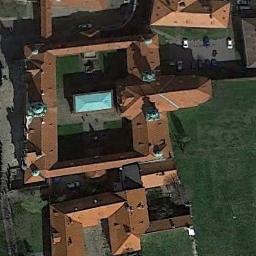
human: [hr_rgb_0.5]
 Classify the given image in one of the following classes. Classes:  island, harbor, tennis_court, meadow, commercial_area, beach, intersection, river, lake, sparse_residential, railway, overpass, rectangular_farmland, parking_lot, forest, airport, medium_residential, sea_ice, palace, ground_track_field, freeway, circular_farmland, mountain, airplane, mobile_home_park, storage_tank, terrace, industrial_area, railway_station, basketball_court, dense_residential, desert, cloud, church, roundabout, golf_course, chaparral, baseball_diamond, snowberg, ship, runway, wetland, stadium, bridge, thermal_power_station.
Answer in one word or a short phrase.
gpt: church